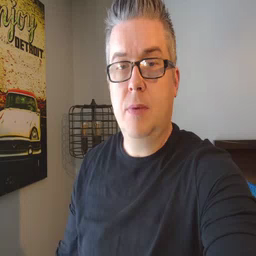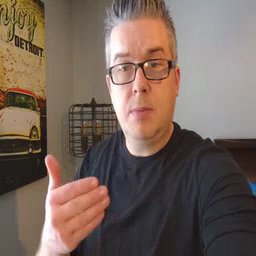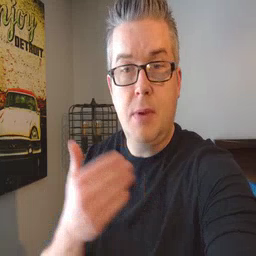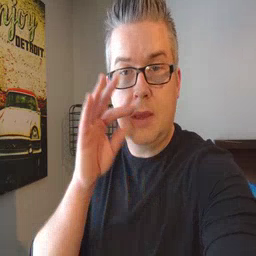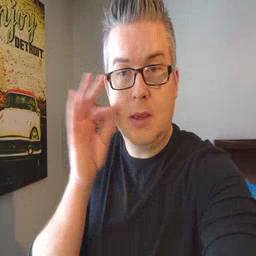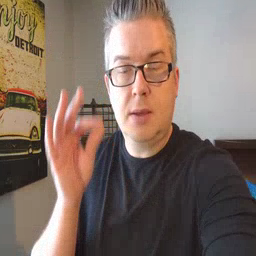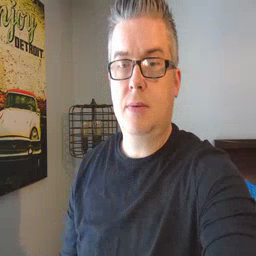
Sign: kitty